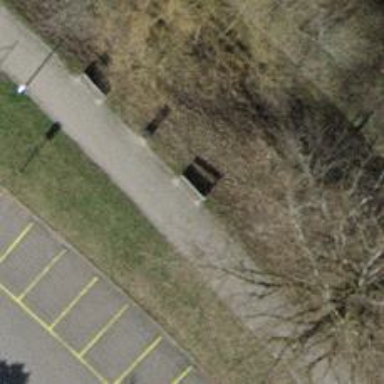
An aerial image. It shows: Brown bench in the vicinity.